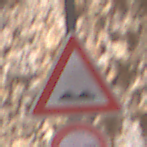
Verkehrszeichen: UnebeneFahrbahn
Zusatzzeichen unten: Ueberholverbot
Umgebung: Outdoor, Urban
Tageszeit: Midday
Wetter: PartlyCloudy
Licht: Natural
Jahreszeit: NotSpecified
Kontrast: MediumContrast